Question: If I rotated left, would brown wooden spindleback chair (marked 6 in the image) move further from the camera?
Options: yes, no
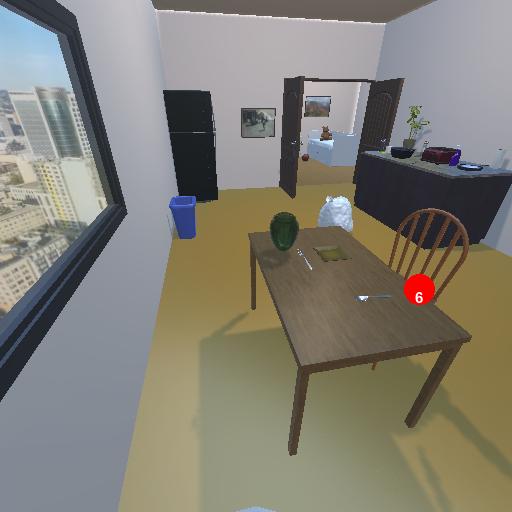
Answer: yes